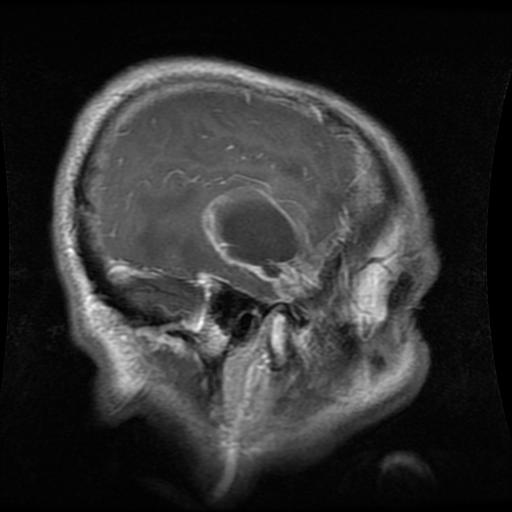
Label: glioma